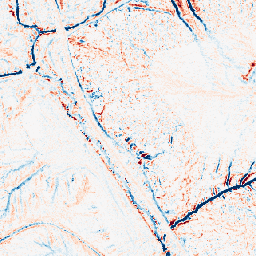
Category: edge_preserving
Decomposition family: median
Decomposition parameters: size: 7
Upsampling method: area
Upsampling parameters: scale: 4
Upsampling scale: 4